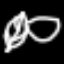
Label: leaf